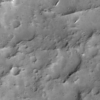
Label: not_dusty